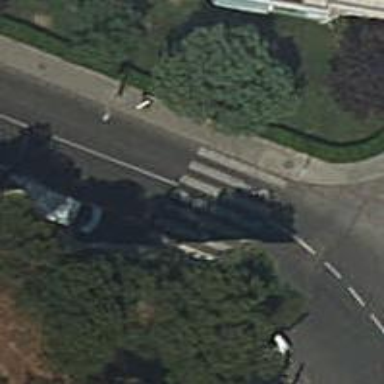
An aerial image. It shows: Uncontrolled zebra crossing on the road.